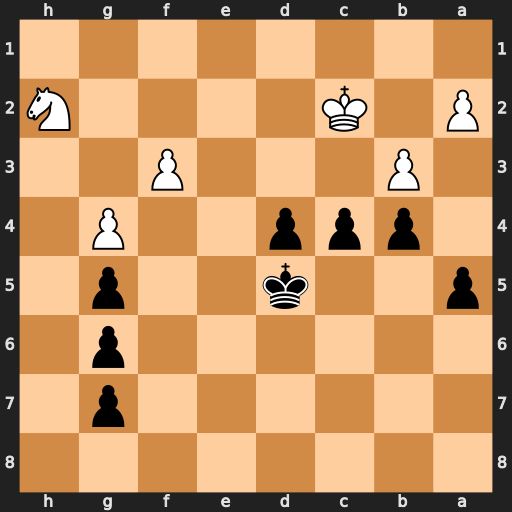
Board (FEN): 8/6p1/6p1/p2k2p1/1ppp2P1/1P3P2/P1K4N/8
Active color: b
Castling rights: -
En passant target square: -
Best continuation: c3 Nf1 Ke5 Ng3 Kf4